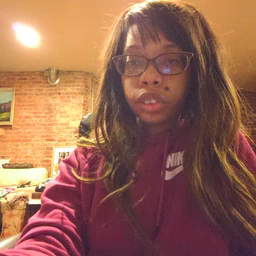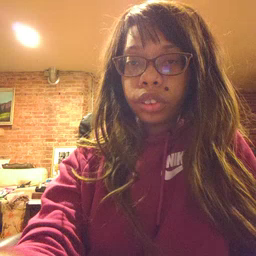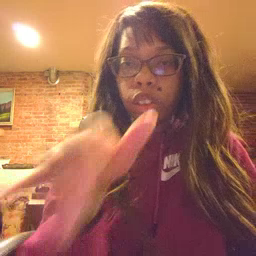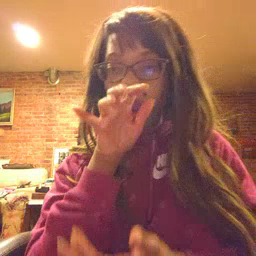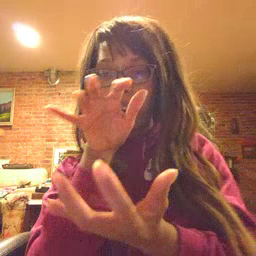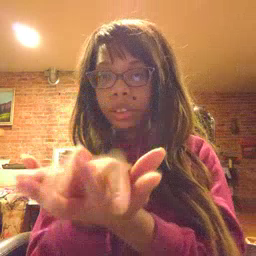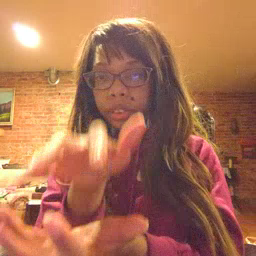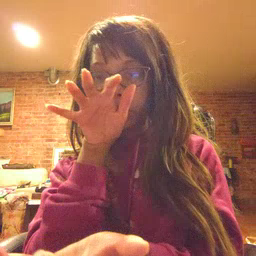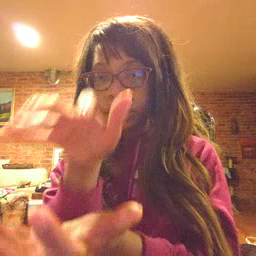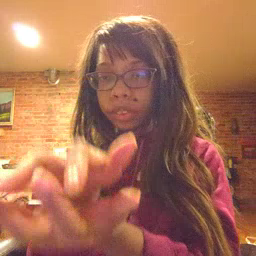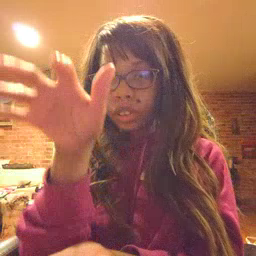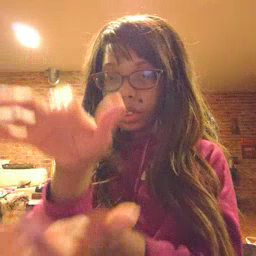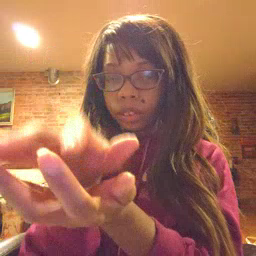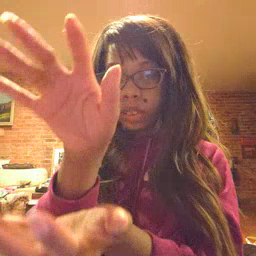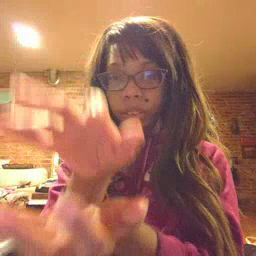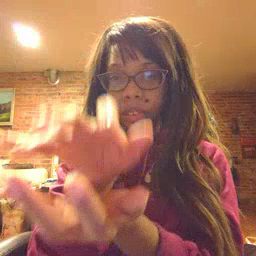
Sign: alligator